【题型】解答题　【知识点】立体几何　【难度】medium
(2018·上海·高考真题) 已知圆锥的顶点为 \(P\)，底面圆心为 \(O\)，半径为 2.

\begin{enumerate}
    \item 设圆锥的母线长为 4，求圆锥的体积；
    \item 设 \(PO = 4\)，\(OA\)、\(OB\) 是底面半径，且 \(\angle AOB = 90^\circ\)，\(M\) 为线段 \(AB\) 的中点，如图，求异面直线 \(PM\) 与 \(OB\) 所成的角的大小.
\end{enumerate}
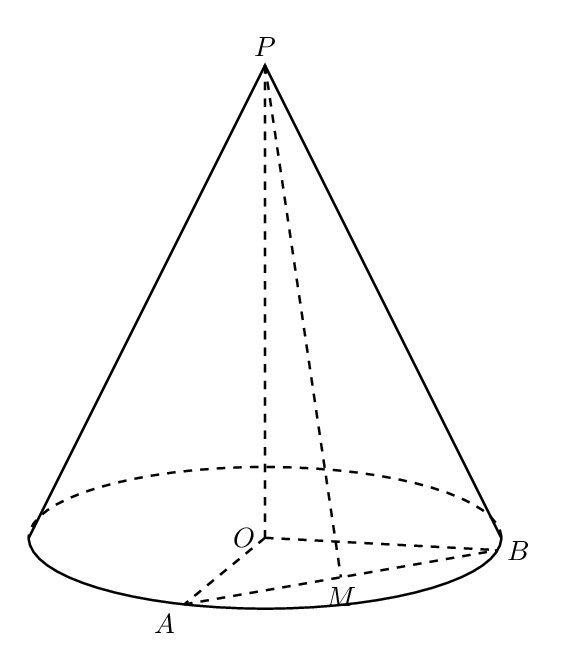
【解答】
\textbf{【答案】} (1) \(\frac{8\sqrt{3}}{3}\pi\)；(2) \(\arccos \frac{\sqrt{2}}{6}\)（或 \(\arctan \sqrt{17}\)）.

\vspace{0.5em}

\textbf{【知识点】} 锥体体积的有关计算、求异面直线所成的角、线面垂直证明线线垂直、异面直线夹角的向量求法.

\vspace{0.5em}

\textbf{【分析】} (1) 由圆锥的底面半径为 2，母线长为 4 能求出高，再利用圆锥的体积公式计算即可；

(2) 法一：取 \(OA\) 中点 \(N\)，连接 \(MN,PN\)，作出异面直线 \(PM\) 与 \(OB\) 所成角 \(\angle PMN\)，通过线面垂直的判定和性质证得 \(PN \perp MN\)，从而可得 \(\tan \angle PMN\) 的值；

法二：如图建立空间直角坐标系，利用向量法求出异面直线所成的角.

\vspace{0.5em}

\textbf{【详解】} (1) 由题意，\(PB = 4\)，\(OB = 2\)，\(\therefore PO = \sqrt{4^2 - 2^2} = 2\sqrt{3}\)，

圆锥底面积 \(S = 4\pi\)，\(\therefore\) 圆锥的体积 \(V = \frac{1}{3} \times 4\pi \times 2\sqrt{3} = \frac{8\sqrt{3}}{3}\pi\).

\vspace{0.5em}

(2) 法一：取 \(OA\) 中点 \(N\)，连接 \(MN,PN\)，则 \(MN \parallel OB\)，异面直线 \(PM\) 与 \(OB\) 所成角即 \(\angle PMN\)，

由题意，\(MN = 1\)，\(PO = 4\)，\(ON = 1\)，\(PO \perp ON\)，则 \(PN = \sqrt{4^2 + 1^2} = \sqrt{17}\)，

\(\because \angle AOB = 90^\circ\) 即 \(OA \perp OB\)，则 \(ON \perp MN\)，

又 \(PO \perp MN\)，\(PO \cap ON = O\)，\(PO,ON \subset\) 平面 \(PON\)，

\(\therefore MN \perp\) 平面 \(PON\)，

\(\because PN \subset\) 平面 \(PON\)，\(\therefore PN \perp MN\).

所以在 \(\text{Rt}\triangle PNM\) 中，\(\tan \angle PMN = \frac{PN}{MN} = \sqrt{17}\)，即 \(\angle PMN = \arctan \sqrt{17}\)，

所以异面直线 \(PM\) 与 \(OB\) 所成角大小为 \(\arctan \sqrt{17}\).

\vspace{0.5em}

法二：以 \(O\) 为原点，\(OA,OB,OP\) 所在直线分别为 \(x,y,z\) 轴，建立空间直角坐标系，

则 \(O(0,0,0)\)，\(B(0,2,0)\)，\(P(0,0,4)\)，\(A(2,0,0)\)，所以 \(M(1,1,0)\)，

则 \(\overrightarrow{OB} = (0,2,0)\)，\(\overrightarrow{PM} = (1,1,-4)\)，

设异面直线 \(PM\) 与 \(OB\) 所成角为 \(\theta\)，

则 \(\cos \theta = \frac{|\overrightarrow{OB} \cdot \overrightarrow{PM}|}{|\overrightarrow{OB}| \cdot |\overrightarrow{PM}|} = \frac{2}{2 \times 3\sqrt{2}} = \frac{\sqrt{2}}{6}\)，\(\theta = \arccos \frac{\sqrt{2}}{6}\)，

所以异面直线 \(PM\) 与 \(OB\) 所成角大小为 \(\arccos \frac{\sqrt{2}}{6}\).
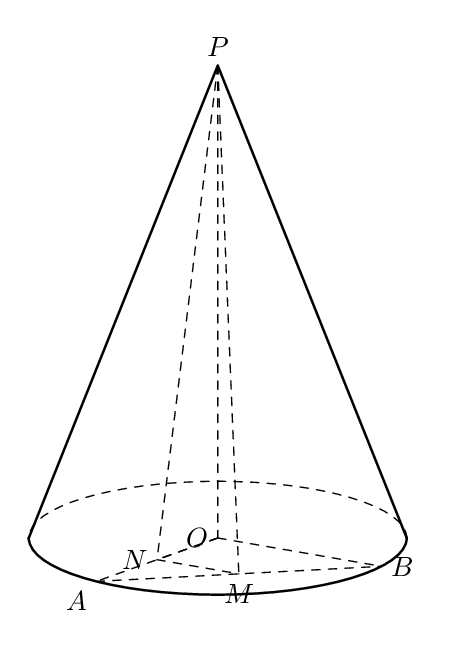
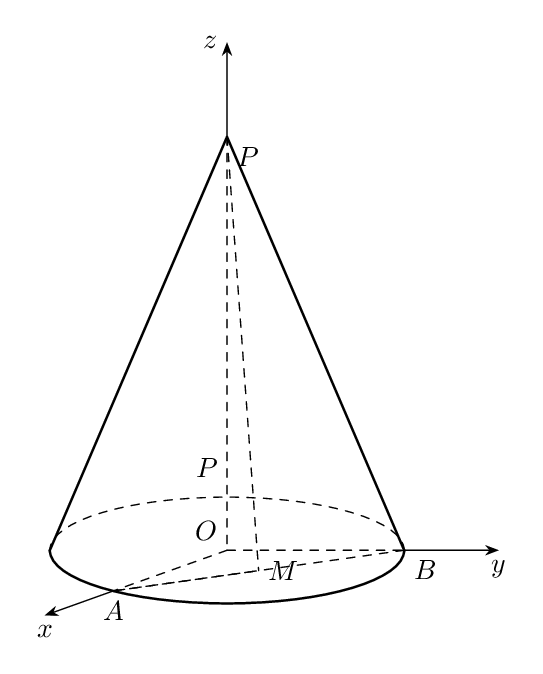